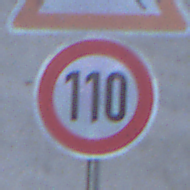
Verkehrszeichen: Geschwindigkeit110
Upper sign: WildwechselRechts
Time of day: SunriseSunset
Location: Outdoor (Urban)
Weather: Clear
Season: NotSpecified
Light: Natural